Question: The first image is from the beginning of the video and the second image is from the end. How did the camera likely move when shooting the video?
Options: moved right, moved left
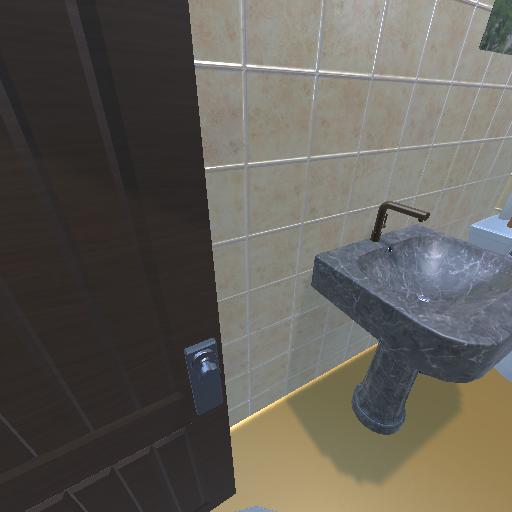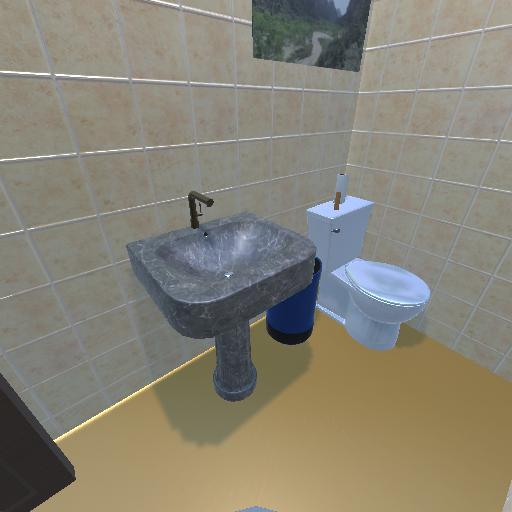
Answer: moved right